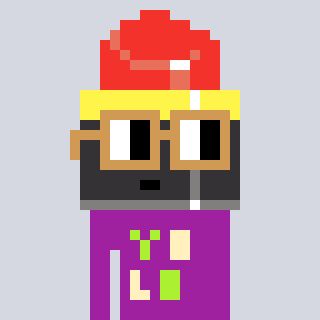
a pixel art character with square brown glasses, a lipstick-shaped head and a magenta-colored body on a cool background